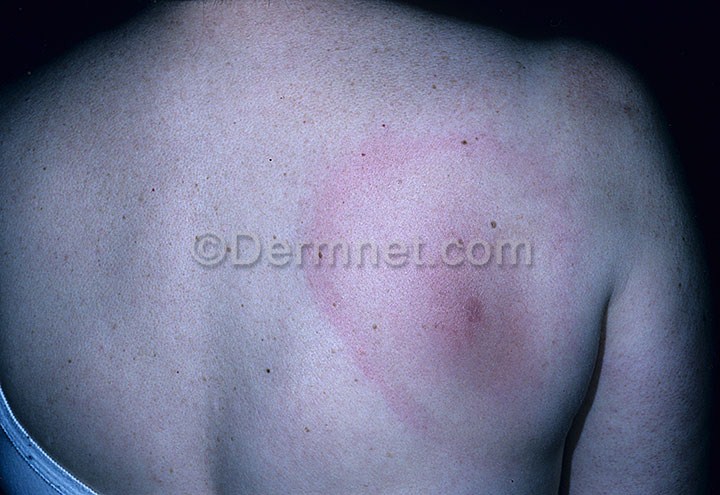
Disease: Scabies Lyme Disease and other Infestations and Bites